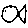
Label: fish